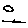
Label: moon